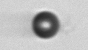
Label: bead